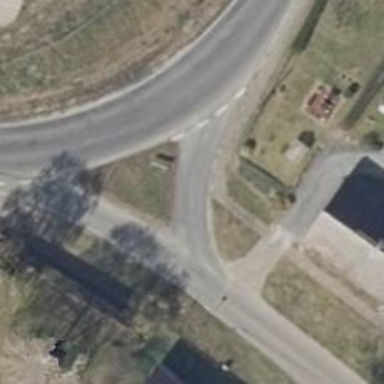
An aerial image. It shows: Residential road.